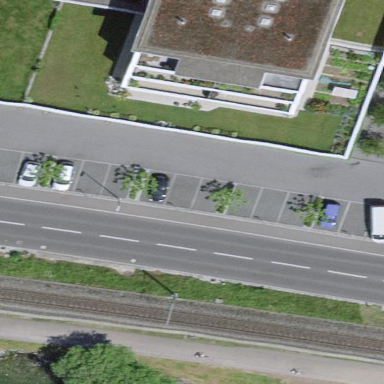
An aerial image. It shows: Parking area.